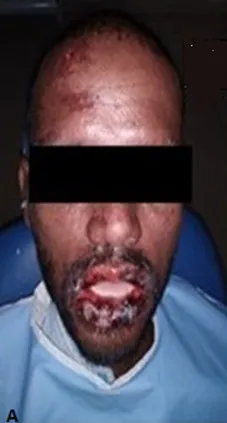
Series of pictures showing target lesions on extremities.
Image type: medical_photograph (other_medical_photograph)